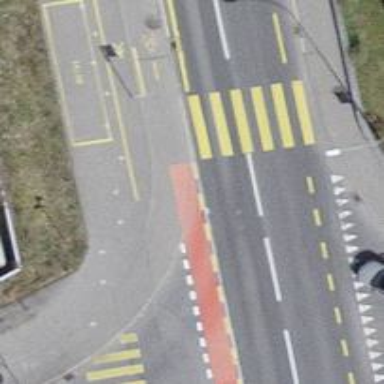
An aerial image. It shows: Asphalt path with cycleway and footway all surfaced with asphalt.